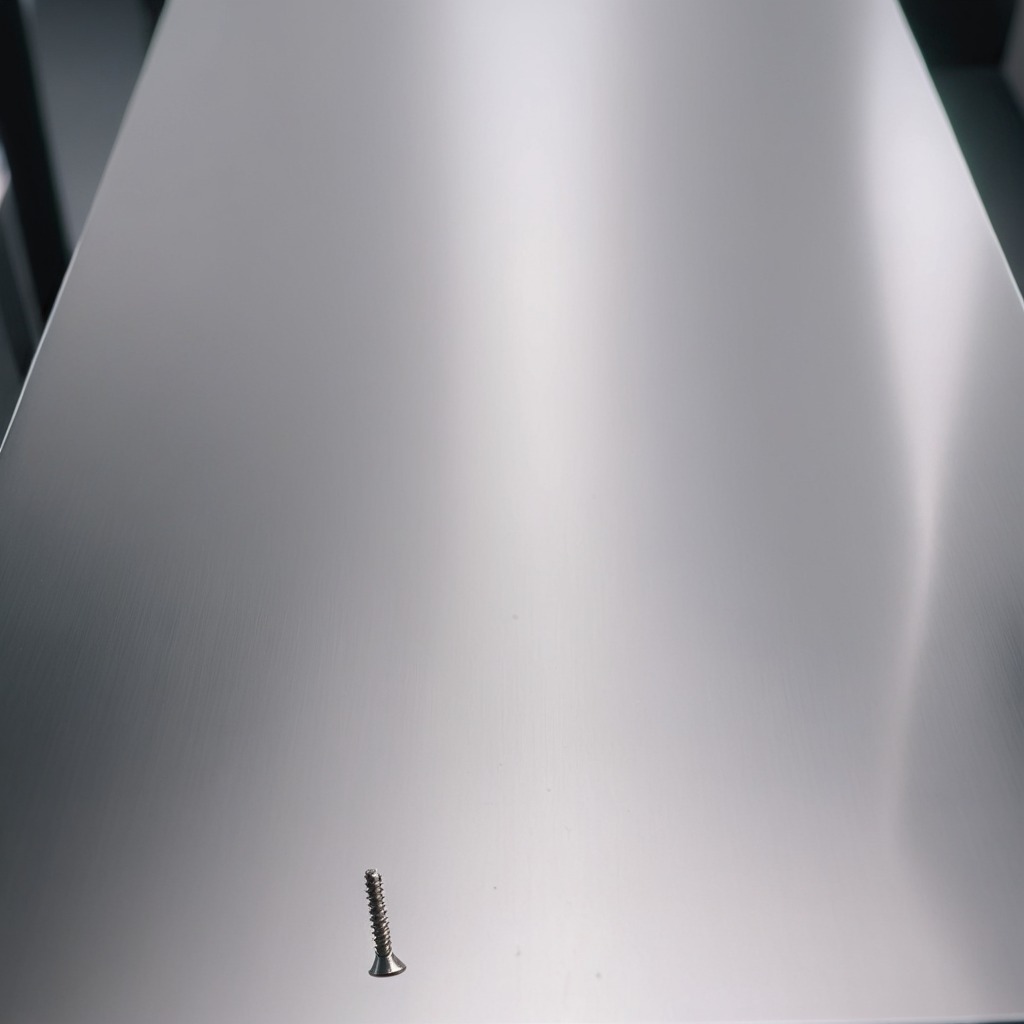
A metal screw is lying on the stainless steel table in a high-end prototyping lab.